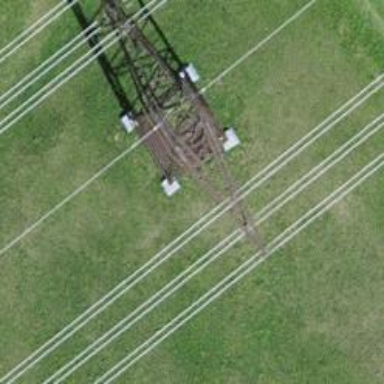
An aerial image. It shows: Power tower.